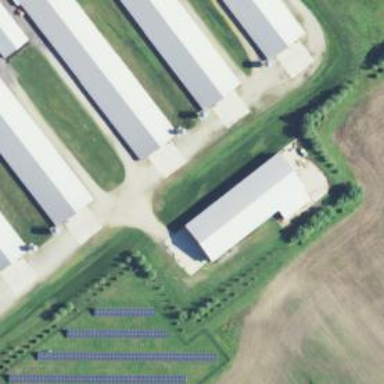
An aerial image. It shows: Farm auxiliary building.